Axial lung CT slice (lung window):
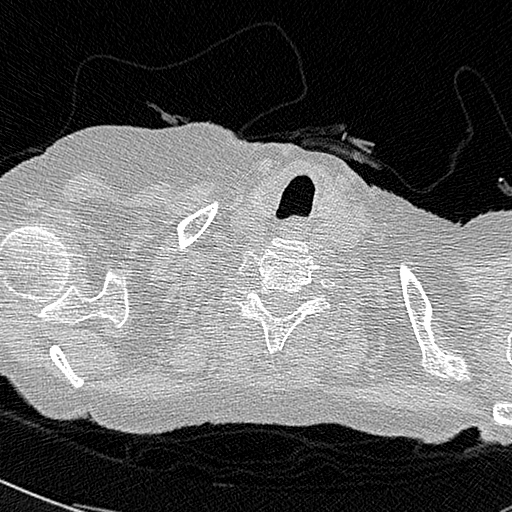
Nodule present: no